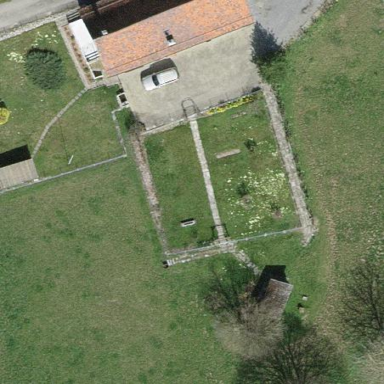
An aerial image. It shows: Farmyard area.